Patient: sex F, age 53
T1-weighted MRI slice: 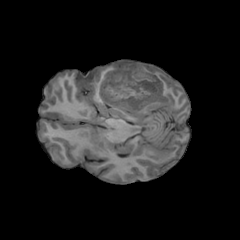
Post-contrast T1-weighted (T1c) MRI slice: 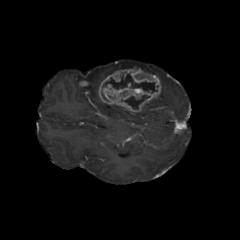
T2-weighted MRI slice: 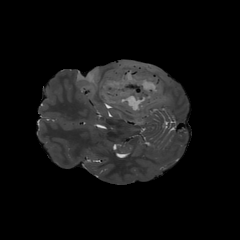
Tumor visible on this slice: yes
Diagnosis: Glioblastoma, IDH-wildtype
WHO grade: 4